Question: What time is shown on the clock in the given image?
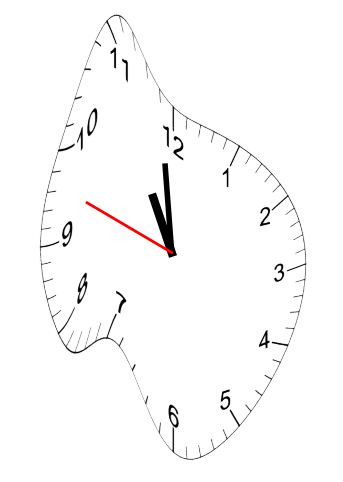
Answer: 10:58:48